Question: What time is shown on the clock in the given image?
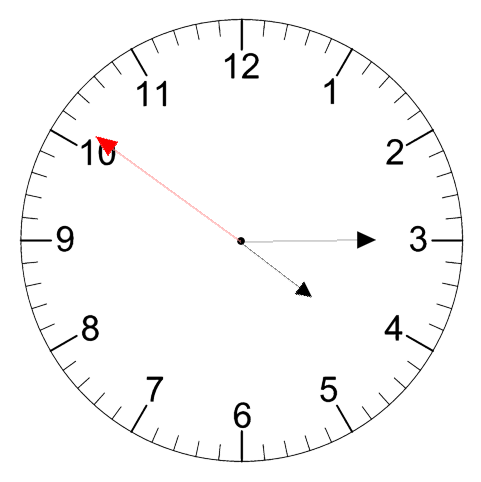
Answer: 04:14:51